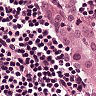
Metastatic tissue present: yes